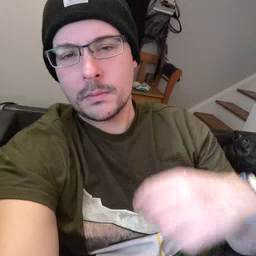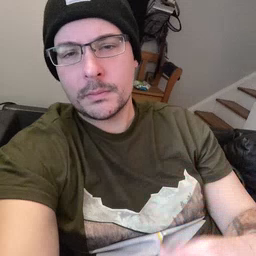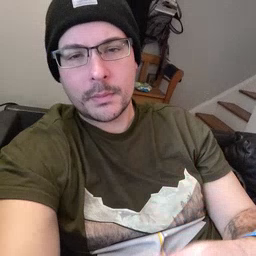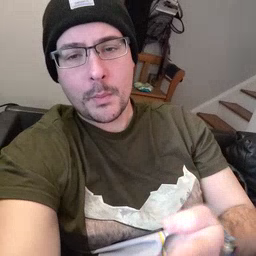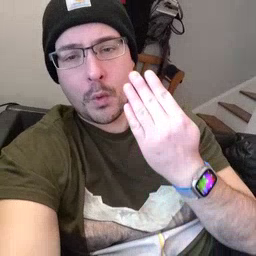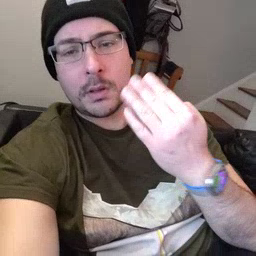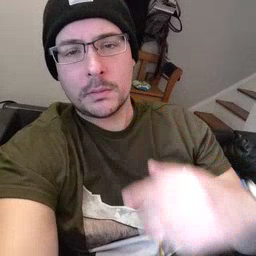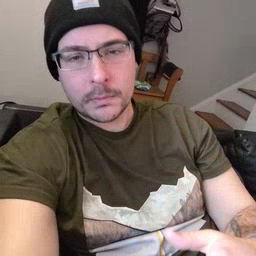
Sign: morning